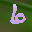
Label: 6